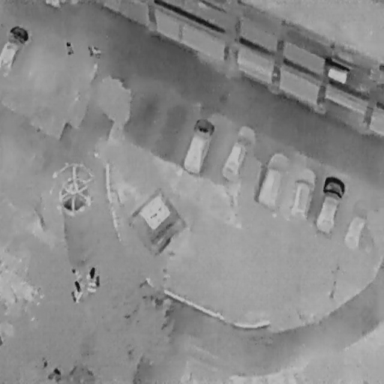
There are seven Cars in the infrared image.